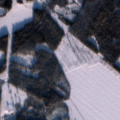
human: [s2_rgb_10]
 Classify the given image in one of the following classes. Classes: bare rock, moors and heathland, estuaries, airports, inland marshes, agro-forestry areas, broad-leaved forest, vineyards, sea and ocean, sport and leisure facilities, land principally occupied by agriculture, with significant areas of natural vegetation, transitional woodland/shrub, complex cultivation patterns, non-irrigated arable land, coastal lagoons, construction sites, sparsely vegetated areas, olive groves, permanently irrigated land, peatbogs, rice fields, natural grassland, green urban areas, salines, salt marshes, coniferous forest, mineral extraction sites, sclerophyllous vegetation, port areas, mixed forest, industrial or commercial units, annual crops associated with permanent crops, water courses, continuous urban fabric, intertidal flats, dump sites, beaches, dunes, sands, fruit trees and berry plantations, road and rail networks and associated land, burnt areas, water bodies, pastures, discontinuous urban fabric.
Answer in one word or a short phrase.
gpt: non-irrigated arable land, coniferous forest, mixed forest, transitional woodland/shrub